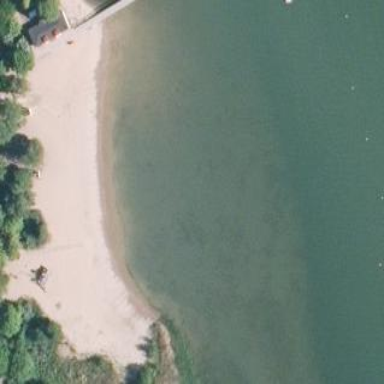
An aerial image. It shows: Scenic beach with natural beauty.